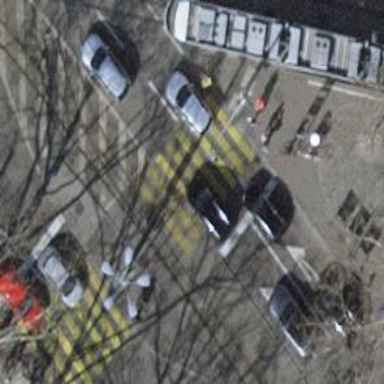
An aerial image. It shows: Road with traffic signals and zebra crossing with zebra markings.